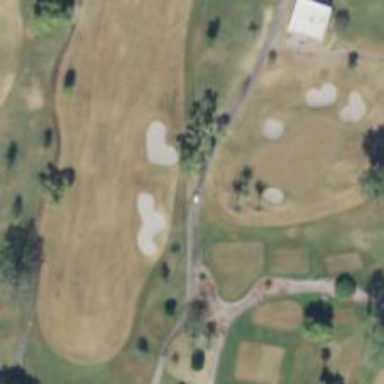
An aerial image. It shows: Footway that serves as golf cart path.